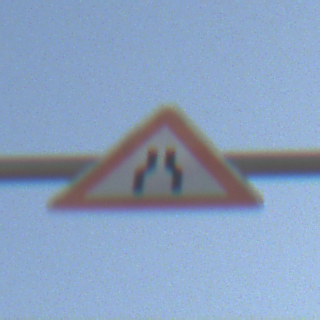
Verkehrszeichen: VerengteFahrbahn
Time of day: SunriseSunset
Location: Outdoor (Urban)
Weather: Clear
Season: NotSpecified
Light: Natural